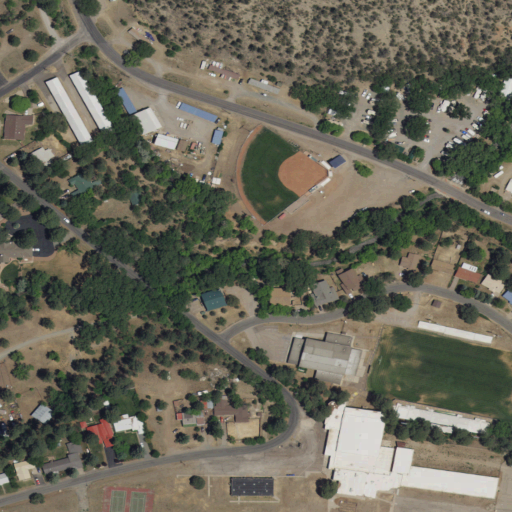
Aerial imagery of valley in New Mexico named Gavilan Canyon containing evergreen forest, open development, low intensity development, medium intensity development, shrub, and high intensity development